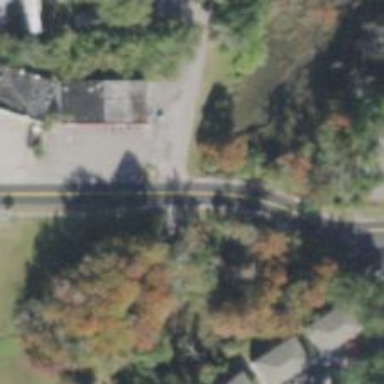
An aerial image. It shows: Unmarked road crossing.